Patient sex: F
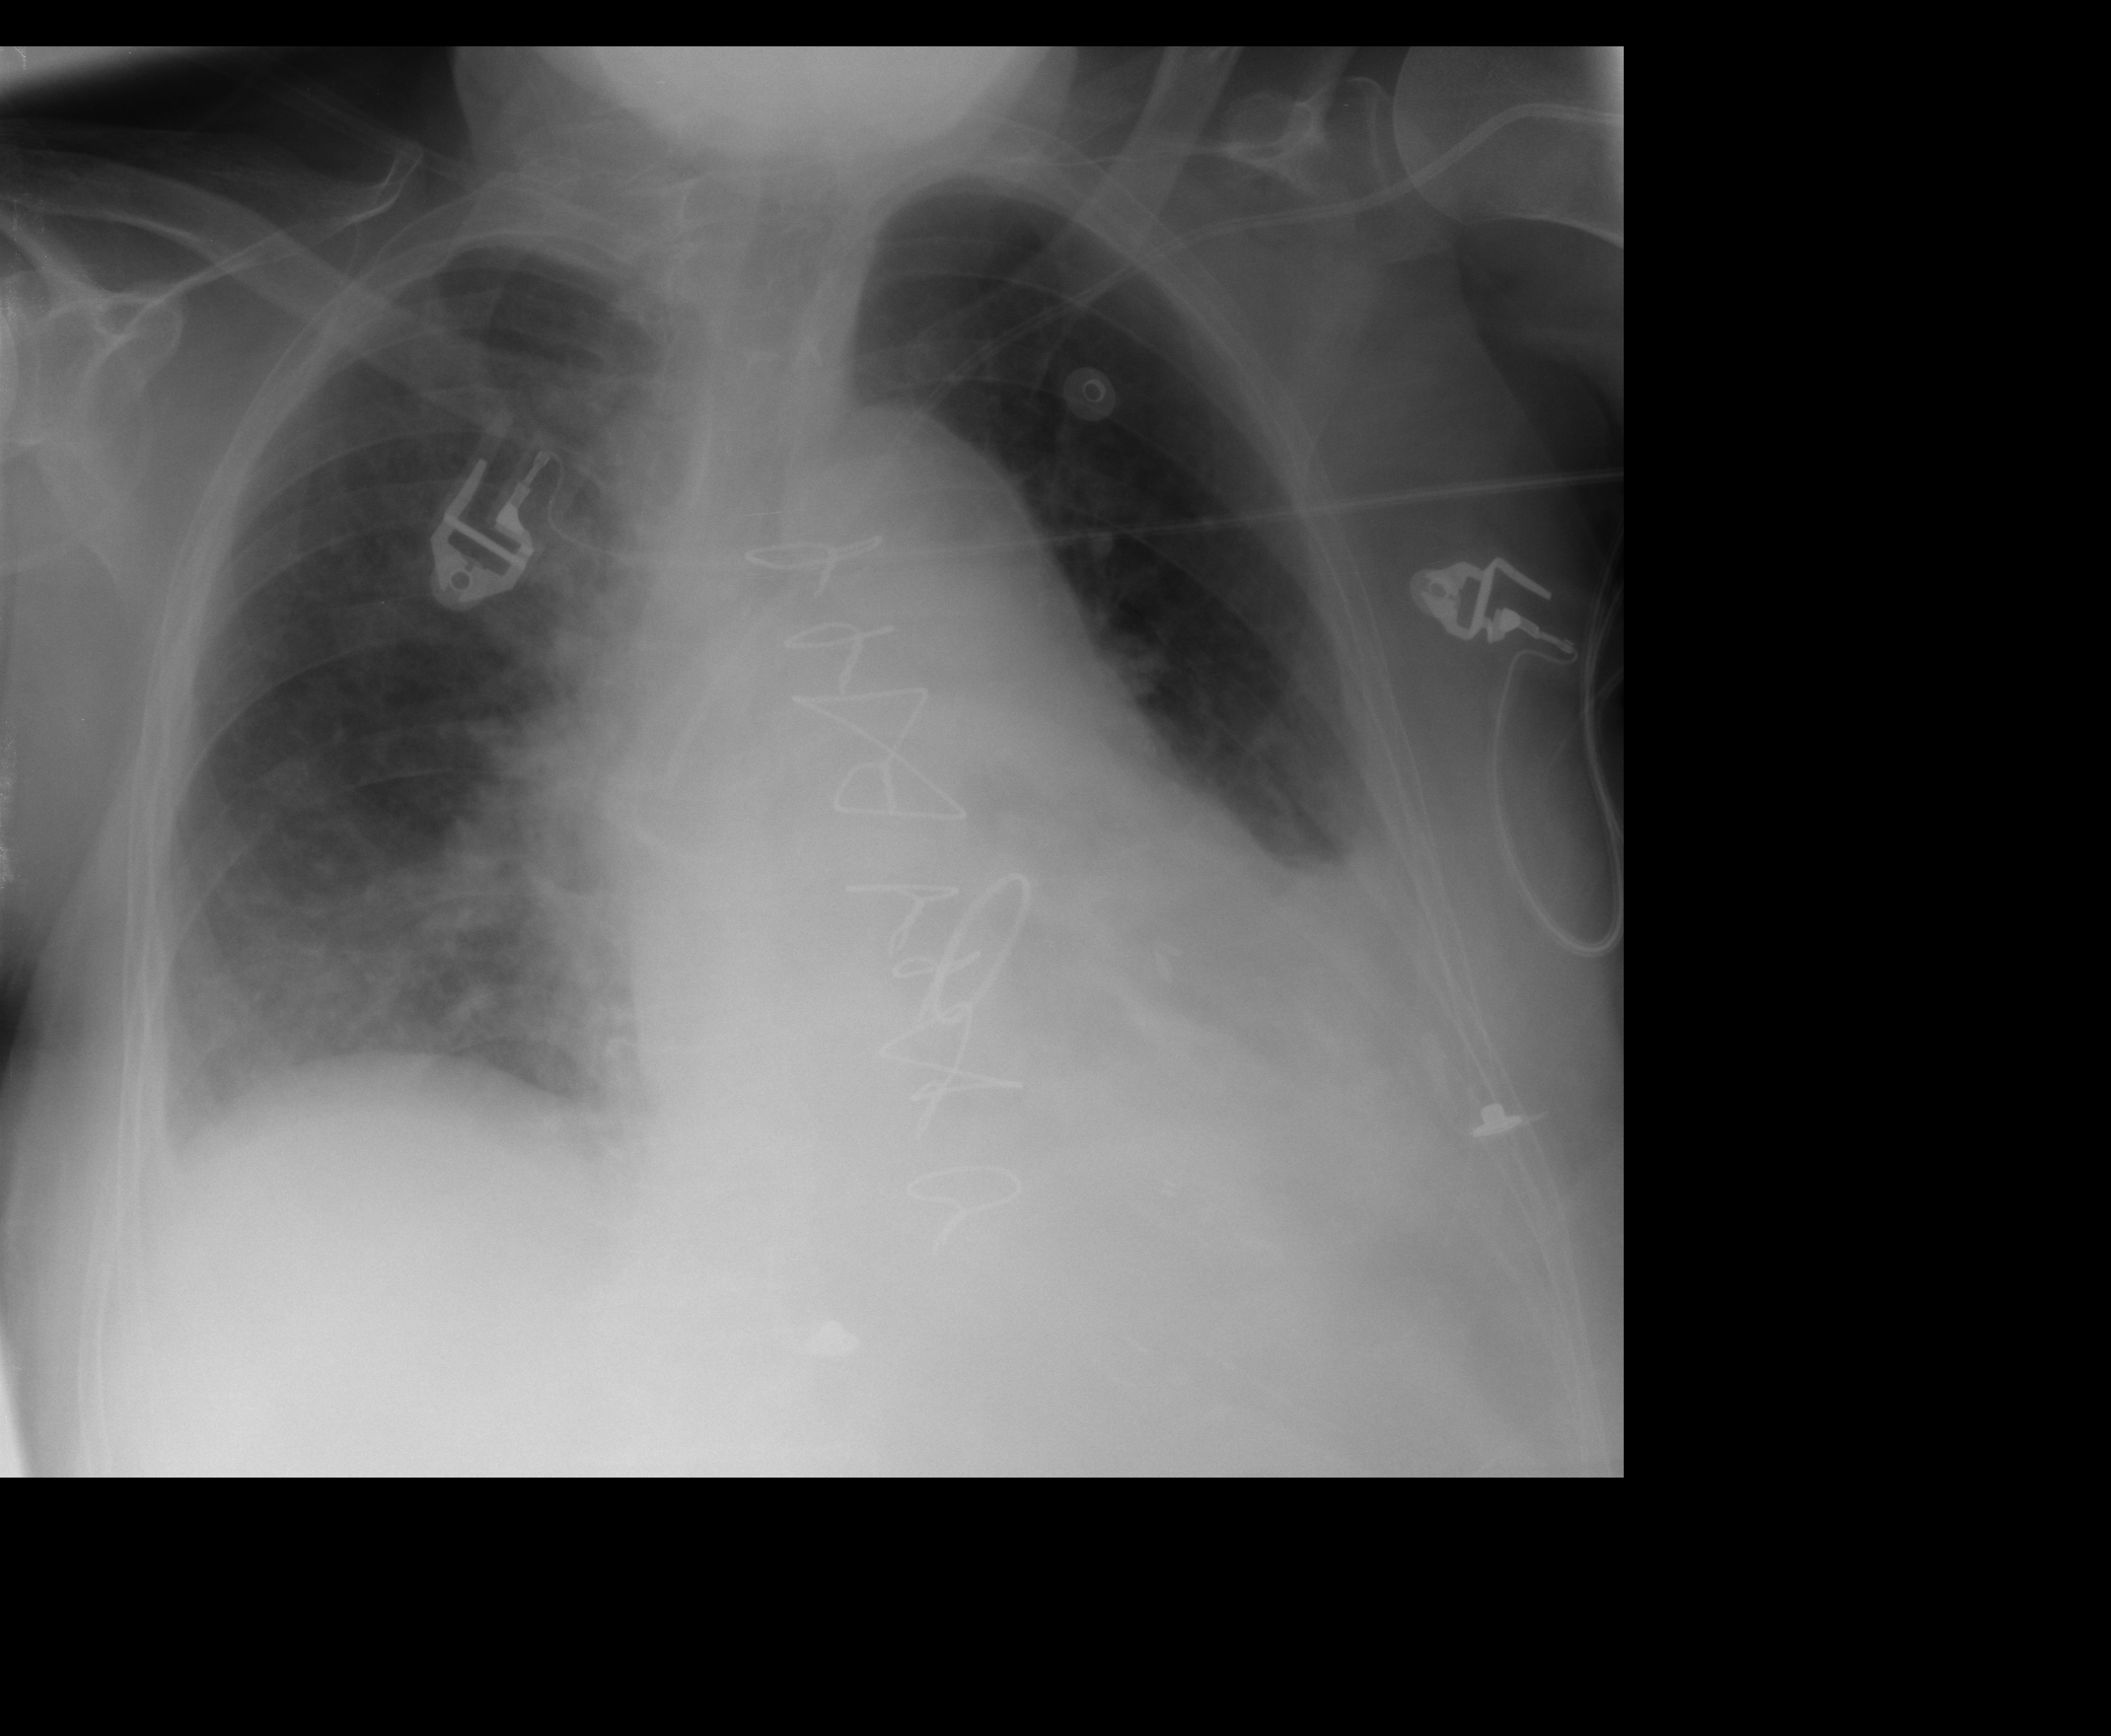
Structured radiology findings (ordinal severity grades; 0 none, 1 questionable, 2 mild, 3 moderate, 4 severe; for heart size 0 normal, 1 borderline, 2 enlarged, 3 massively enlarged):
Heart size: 2
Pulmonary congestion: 2
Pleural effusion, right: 1
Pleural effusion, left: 2
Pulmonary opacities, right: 1
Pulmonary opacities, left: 0
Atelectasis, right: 2
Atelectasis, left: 2